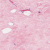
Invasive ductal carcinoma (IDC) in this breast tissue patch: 0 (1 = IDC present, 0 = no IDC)